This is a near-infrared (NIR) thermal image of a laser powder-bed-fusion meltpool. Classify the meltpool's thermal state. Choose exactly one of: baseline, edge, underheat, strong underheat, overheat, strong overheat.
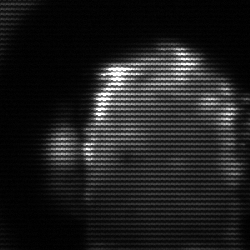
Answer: baseline